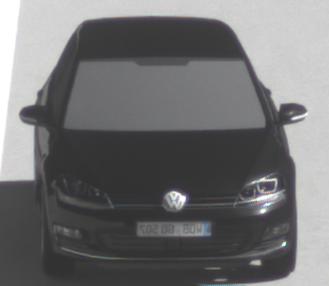
Make: VW
Model: Golf 1.2 TSI BMT
Detailed model: Golf (VII)
Model produced from: 2012/11
Model produced until: 2014/05
Doors: 3
Color: black
Road condition: dry road
Daytime: morning or afternoon
Contrast: high contrast